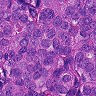
Metastatic tissue present: yes